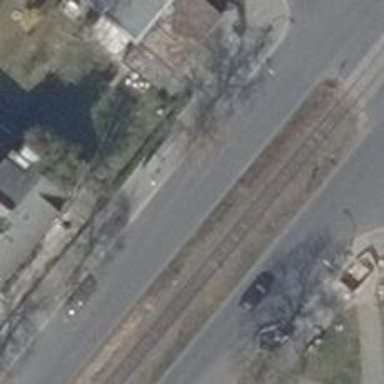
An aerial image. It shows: Public transport stop position.